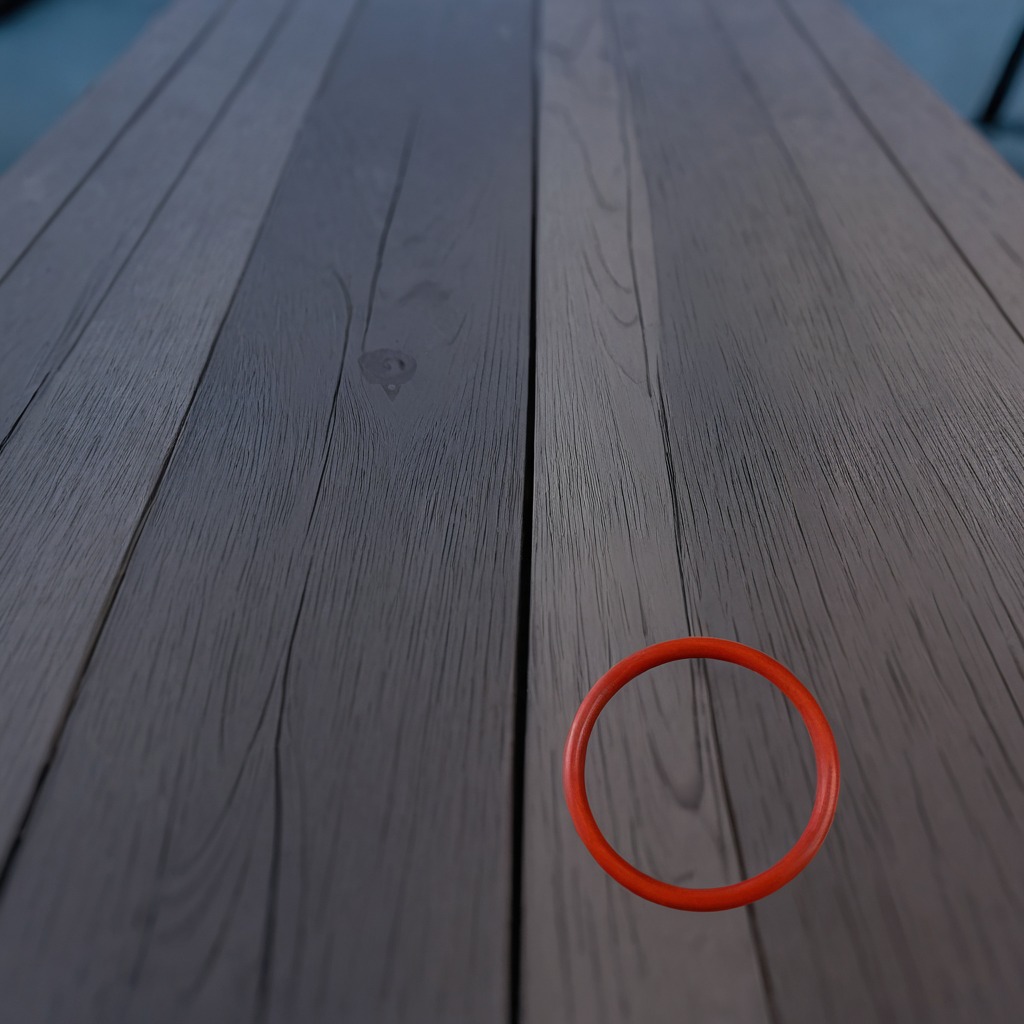
A rubber O-ring is lying on a table with burn marks in a small garage at twilight.